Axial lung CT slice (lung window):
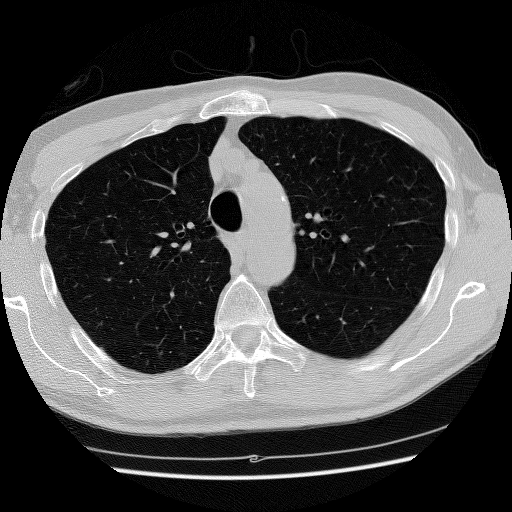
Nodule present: no